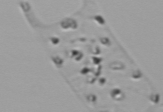
Label: Eucampia